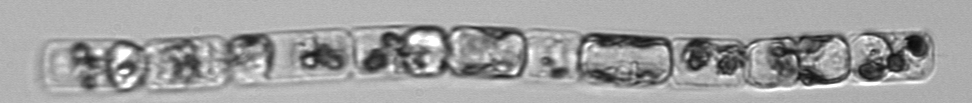
Label: Guinardia_delicatula_TAG_internal_parasite